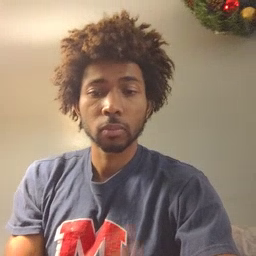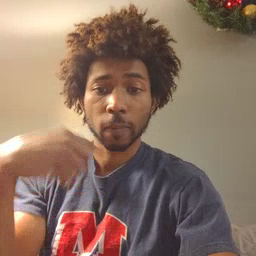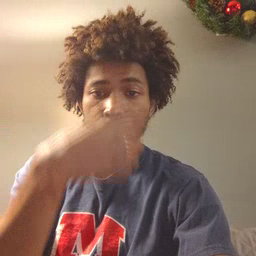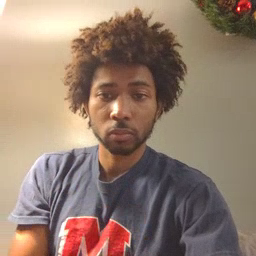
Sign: face